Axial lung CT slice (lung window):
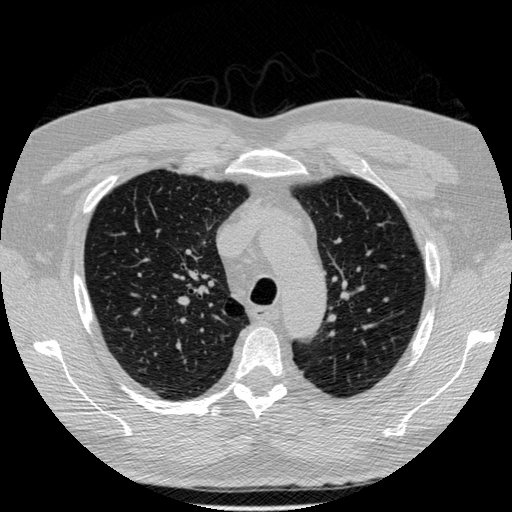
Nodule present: no